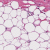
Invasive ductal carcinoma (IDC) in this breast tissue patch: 1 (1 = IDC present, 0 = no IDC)